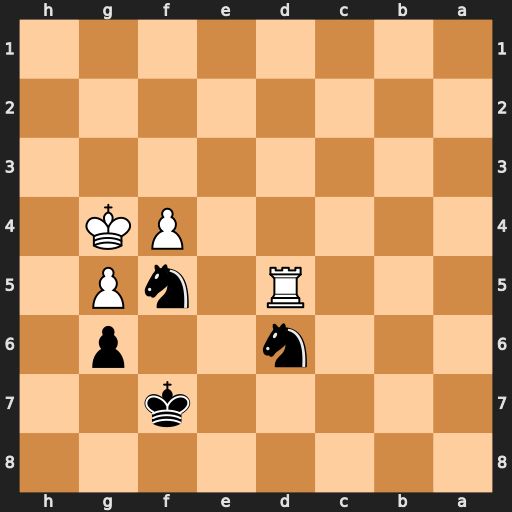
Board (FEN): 8/5k2/3n2p1/3R1nP1/5PK1/8/8/8
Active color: b
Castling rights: -
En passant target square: -
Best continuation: Ne3+ Kf3 Nxd5